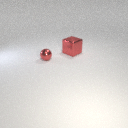
large red metal cube behind small red metal sphere